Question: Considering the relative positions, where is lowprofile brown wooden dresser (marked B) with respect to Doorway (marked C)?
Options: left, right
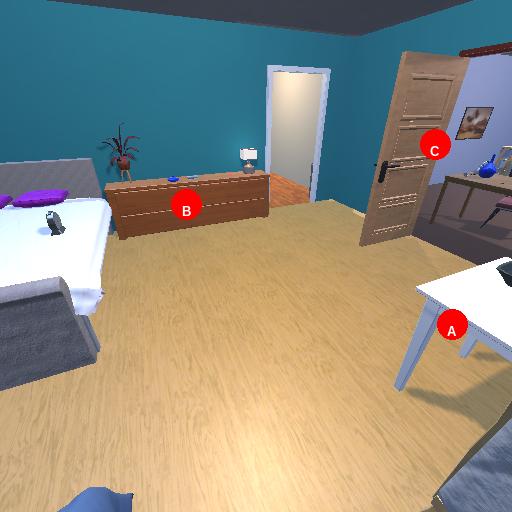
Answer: left